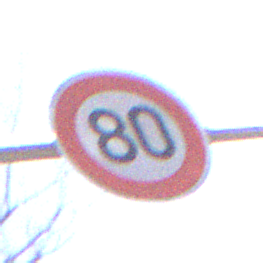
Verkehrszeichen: Geschwindigkeit80
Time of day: Midday
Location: Outdoor (Nature)
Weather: Clear
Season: NotSpecified
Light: Natural